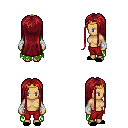
a pixel art fantasy rpg character, female body template, human, tanned skin, green tattered cape, red pants, brunette extra-long hairstyle, gold tiara, white cloth bandages, black slippers, four views (front, back, left, right), 2x2 character sprite sheet, small pixel art, hard edges, no anti-aliasing